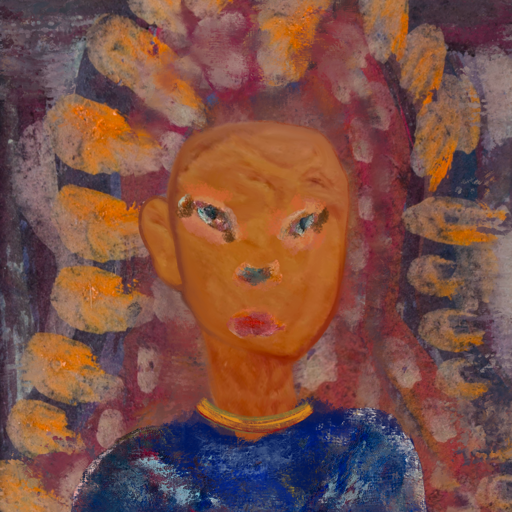
Background: Doll, Head And Neck Front: Pious_Lady, Face Front: Boggyland, Bust: Irani, Hair Front: Blank, Head Accessory: Blank, Second Necklace: Blank, Necklace: Mother_And_Son_Son, Baby: Blank